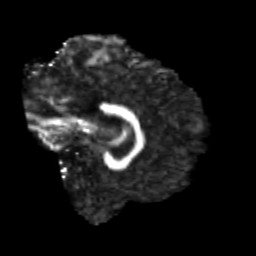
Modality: FA
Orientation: sagittal
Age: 26
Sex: male
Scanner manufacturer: siemens
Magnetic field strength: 3 T
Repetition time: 3.5 s
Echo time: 0.113 s